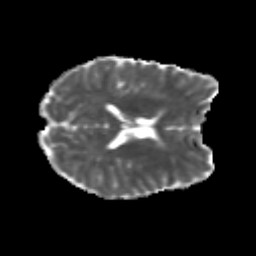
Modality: MD
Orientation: axial
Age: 26
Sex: male
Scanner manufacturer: siemens
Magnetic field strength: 3 T
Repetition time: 3.5 s
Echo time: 0.113 s